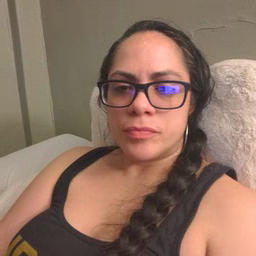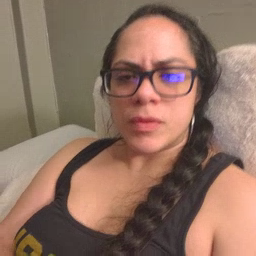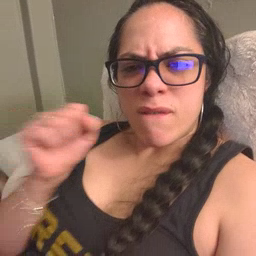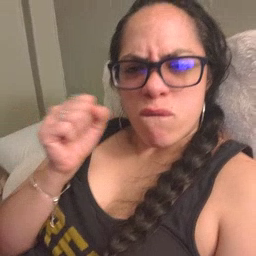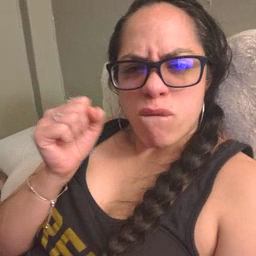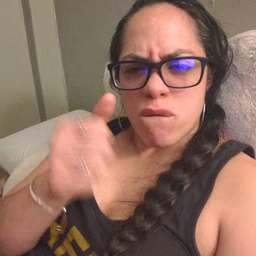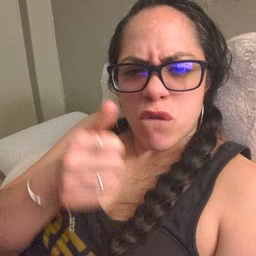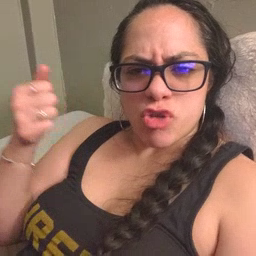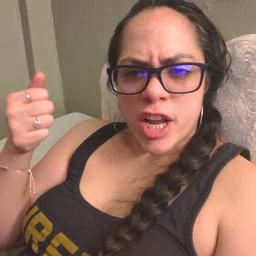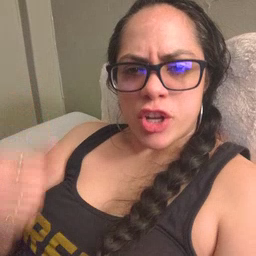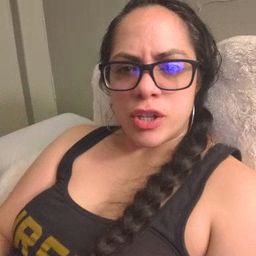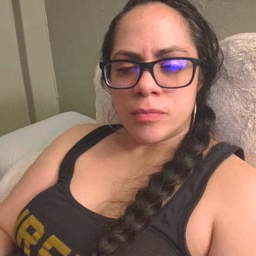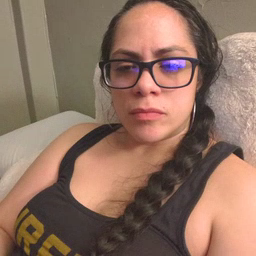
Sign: refrigerator